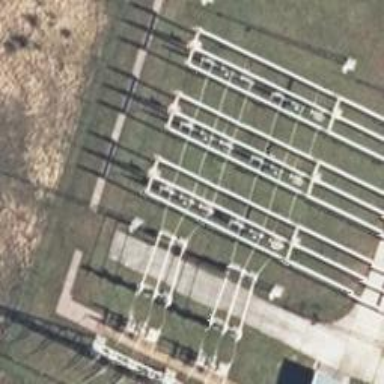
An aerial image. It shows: Outdoor switch with 3 cables.